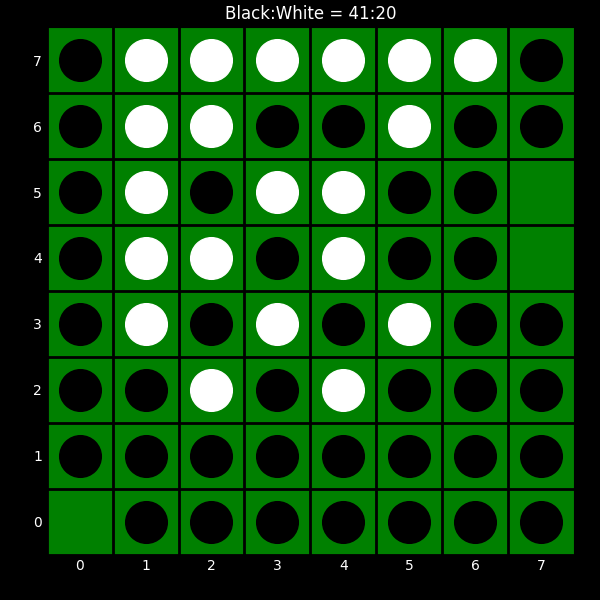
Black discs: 41
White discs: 20